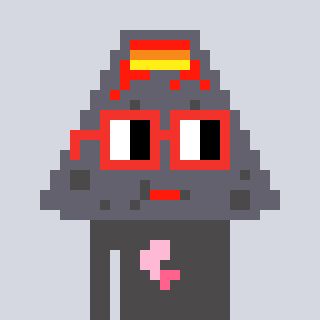
a pixel art character with square red glasses, a volcano-shaped head and a grayscale-colored body on a cool background